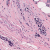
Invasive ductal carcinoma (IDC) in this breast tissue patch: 1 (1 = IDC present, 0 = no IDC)